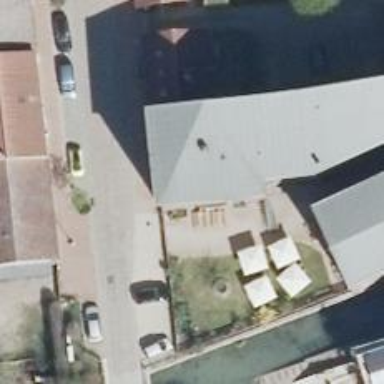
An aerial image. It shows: Cafe.